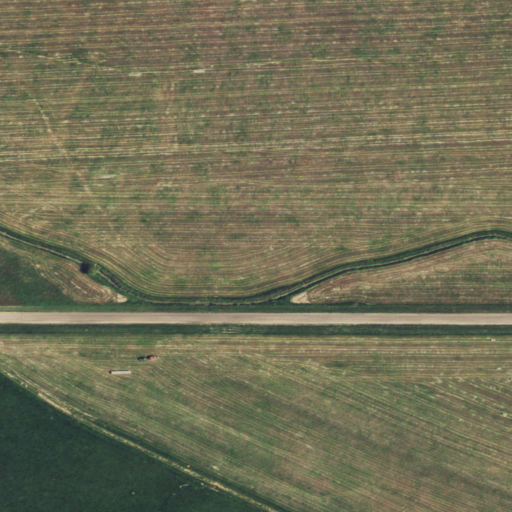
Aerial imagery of plain(s) in Wyoming named Overland Flats containing pasture and shrub